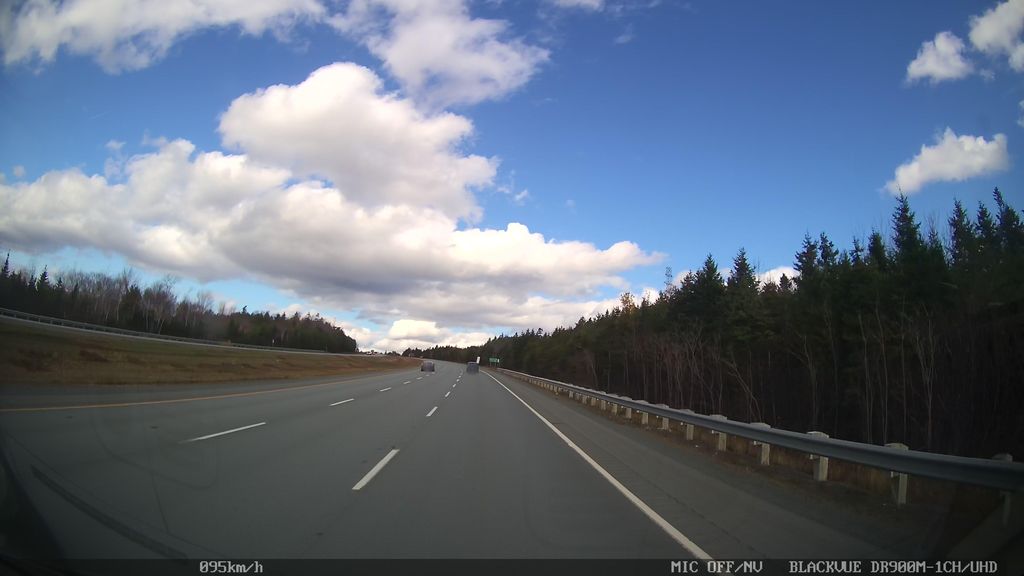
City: halifax